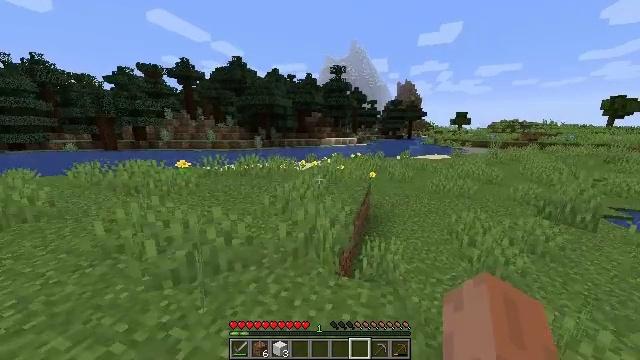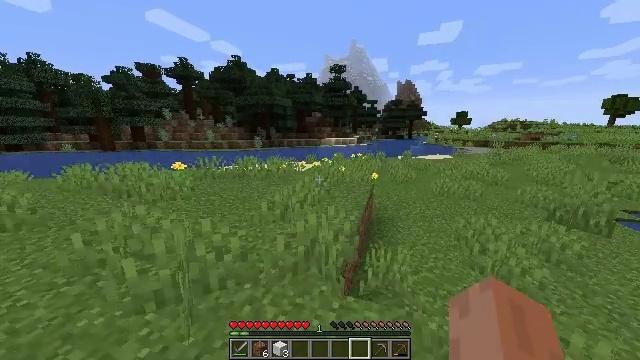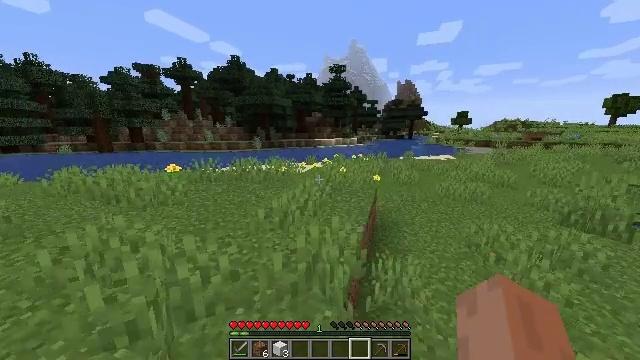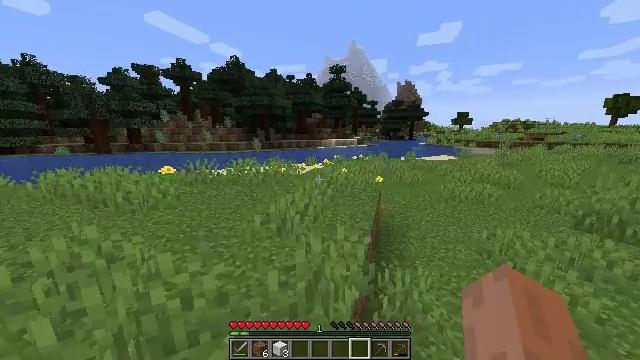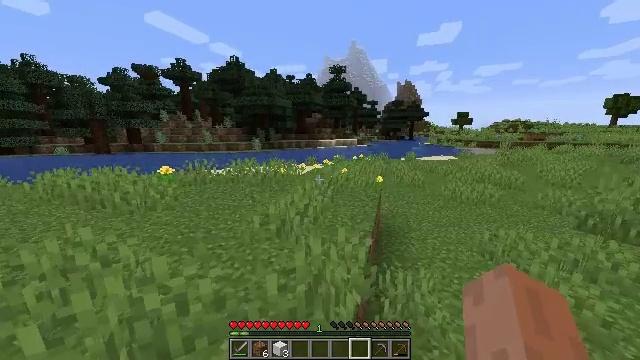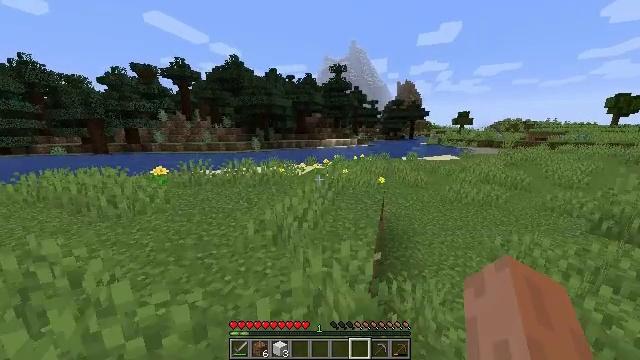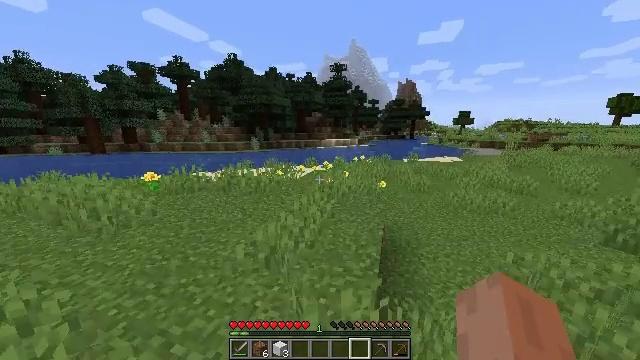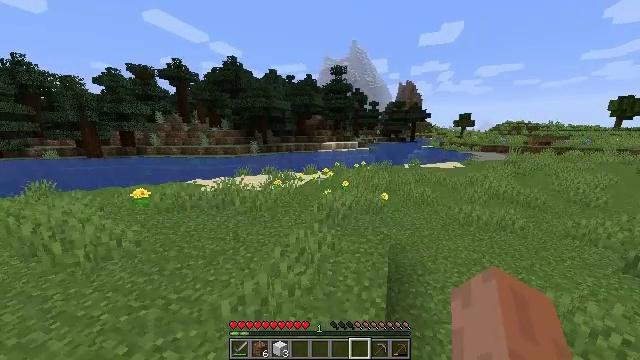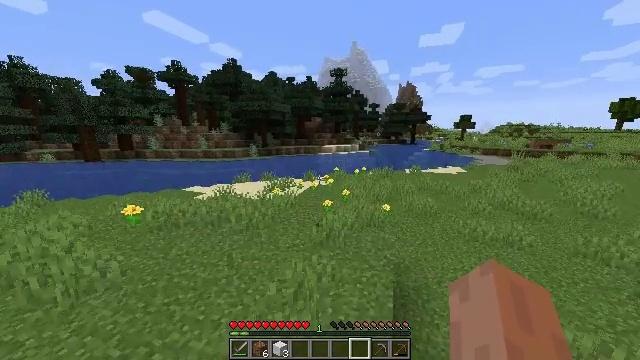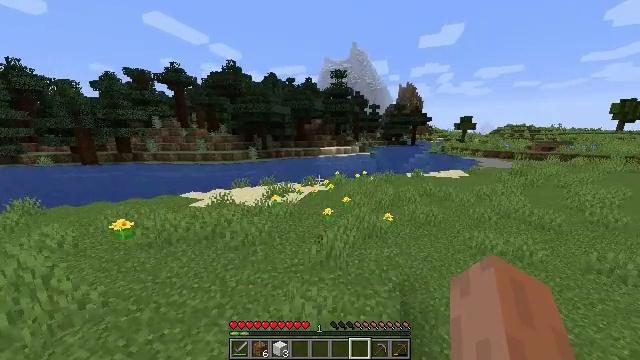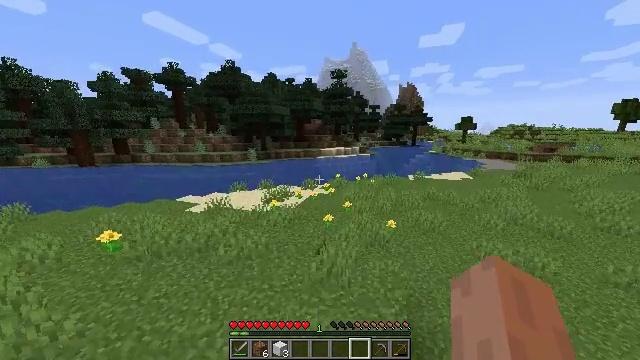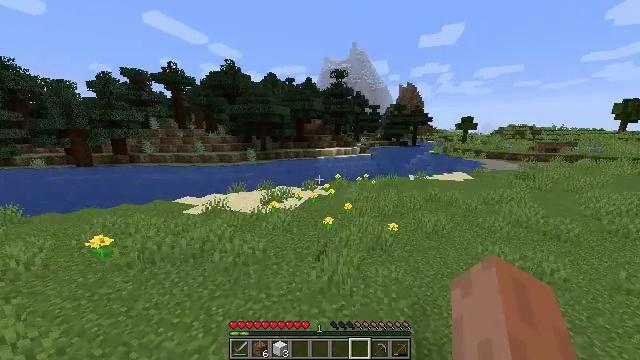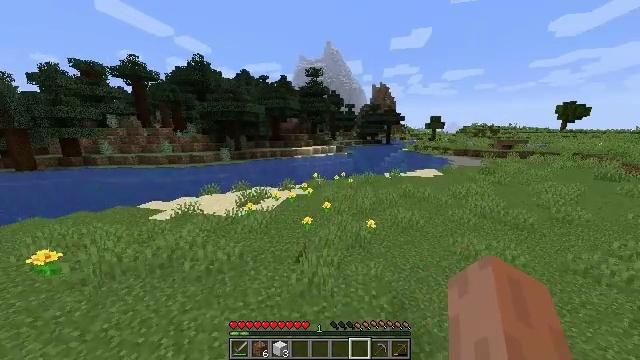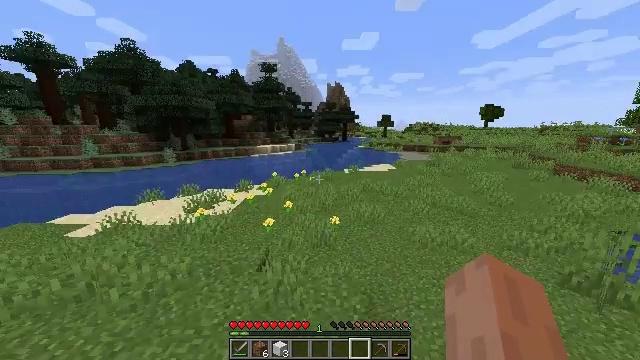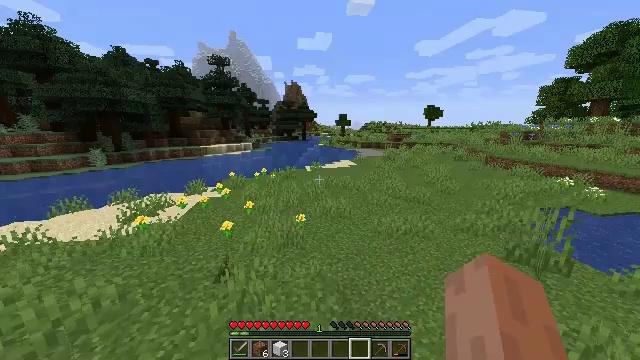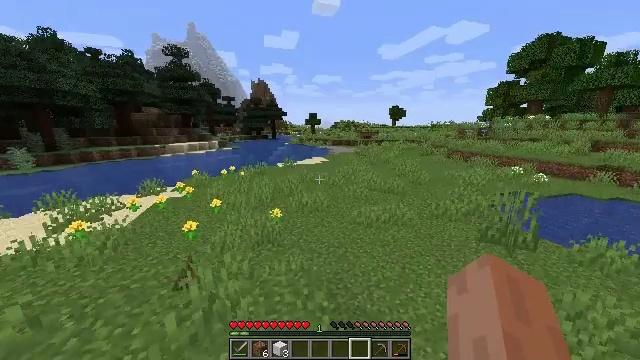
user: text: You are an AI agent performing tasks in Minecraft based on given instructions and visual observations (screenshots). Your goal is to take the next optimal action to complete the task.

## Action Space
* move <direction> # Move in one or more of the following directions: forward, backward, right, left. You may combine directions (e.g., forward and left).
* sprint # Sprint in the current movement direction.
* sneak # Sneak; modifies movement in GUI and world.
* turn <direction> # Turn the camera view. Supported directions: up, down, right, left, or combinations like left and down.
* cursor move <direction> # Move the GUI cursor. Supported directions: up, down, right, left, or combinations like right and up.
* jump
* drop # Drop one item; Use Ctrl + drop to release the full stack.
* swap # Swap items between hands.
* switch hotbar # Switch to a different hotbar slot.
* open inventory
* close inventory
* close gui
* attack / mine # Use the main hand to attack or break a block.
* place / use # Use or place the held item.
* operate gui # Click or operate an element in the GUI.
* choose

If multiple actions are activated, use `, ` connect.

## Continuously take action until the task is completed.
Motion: motion action
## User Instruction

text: Use the furnace to make cooked mutton.
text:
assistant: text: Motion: move forward
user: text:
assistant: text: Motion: move forward
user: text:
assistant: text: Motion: move forward
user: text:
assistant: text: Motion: move forward
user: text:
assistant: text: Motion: move forward
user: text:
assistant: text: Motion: move forward, jump
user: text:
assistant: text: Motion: move forward, jump
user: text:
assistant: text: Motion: move forward, jump
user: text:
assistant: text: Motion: move forward, jump
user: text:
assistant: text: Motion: move forward, jump
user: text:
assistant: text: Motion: move forward, jump
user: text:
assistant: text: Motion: move forward, turn right, jump
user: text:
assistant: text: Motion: move forward, turn right, jump
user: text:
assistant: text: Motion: move forward, turn right, jump
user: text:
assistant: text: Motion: move forward, turn right, jump
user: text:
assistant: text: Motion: move forward, turn right
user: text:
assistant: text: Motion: move forward, turn right
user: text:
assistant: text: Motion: move forward
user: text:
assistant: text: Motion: move forward
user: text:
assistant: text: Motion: move forward
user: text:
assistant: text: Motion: move forward
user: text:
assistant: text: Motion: move forward
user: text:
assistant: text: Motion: move forward
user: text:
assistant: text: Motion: move forward, jump
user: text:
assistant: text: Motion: move forward, jump
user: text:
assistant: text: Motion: move forward, jump
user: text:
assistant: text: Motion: move forward, turn right, jump
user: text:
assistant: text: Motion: move forward, turn right, jump
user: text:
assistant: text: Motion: move forward, turn right, jump
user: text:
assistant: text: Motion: move forward, turn right, jump